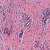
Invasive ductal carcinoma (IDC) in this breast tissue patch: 1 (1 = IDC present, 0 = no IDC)